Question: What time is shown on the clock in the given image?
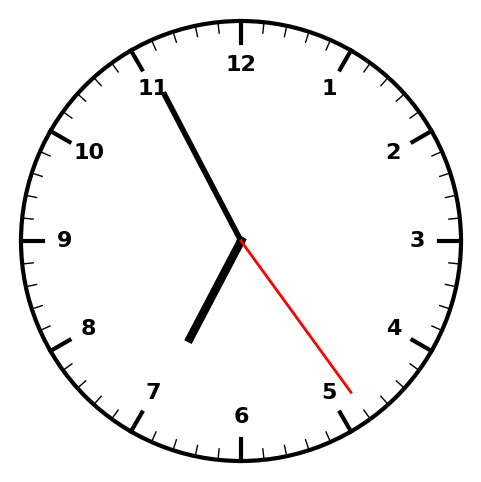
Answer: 06:55:24